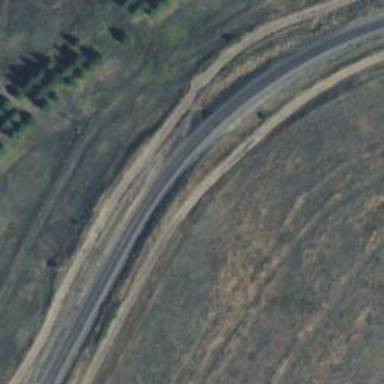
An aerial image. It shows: Railway track.